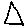
Label: triangle